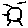
Label: sun